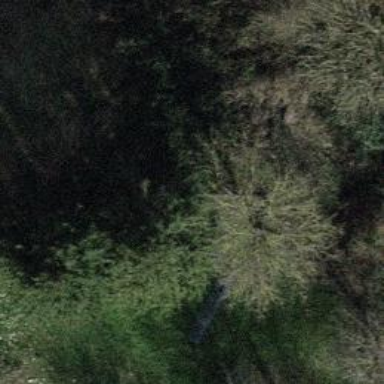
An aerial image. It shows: Evergreen tree with needle-leaved leaves.